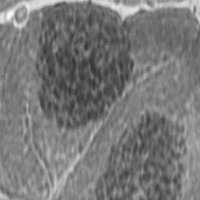
Label: prophase